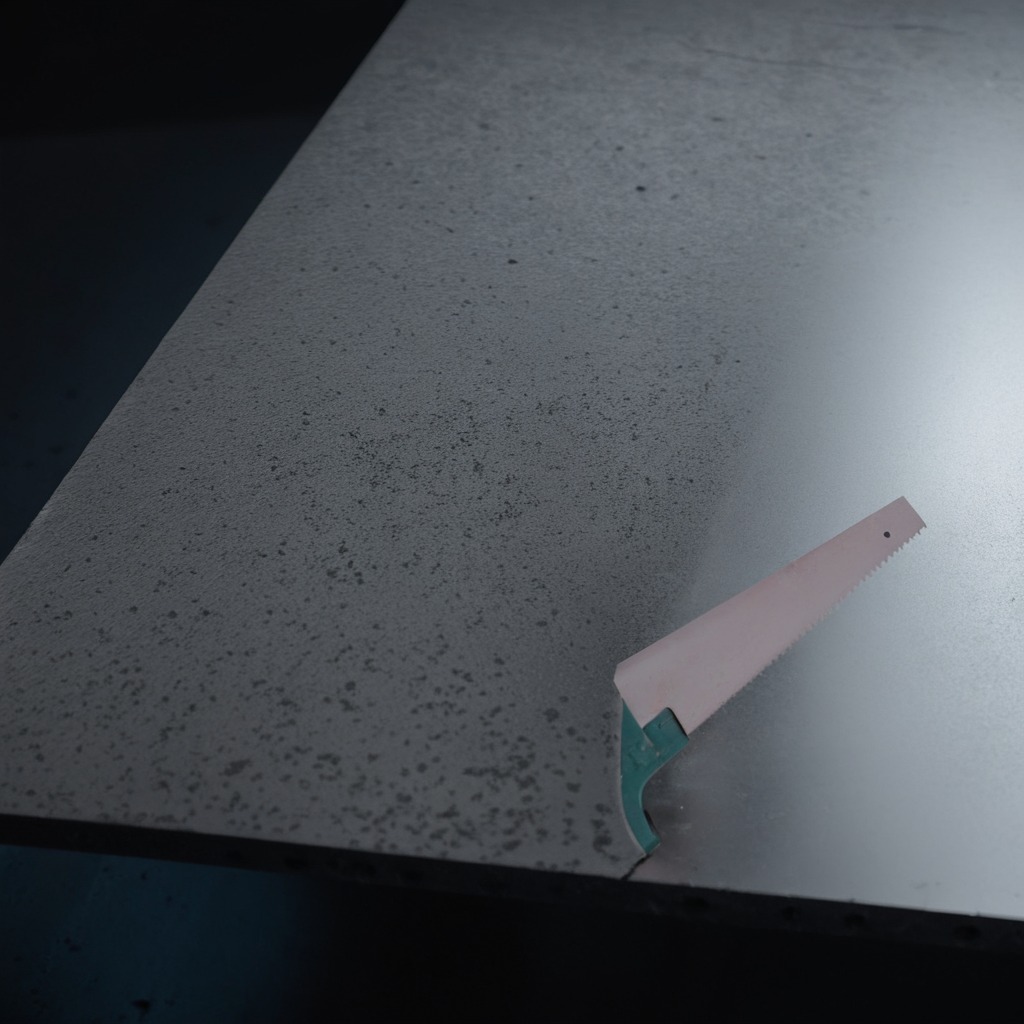
A metal saw lies on a clean granite table inside a workshop at night dim ambient light soft shadows worn but